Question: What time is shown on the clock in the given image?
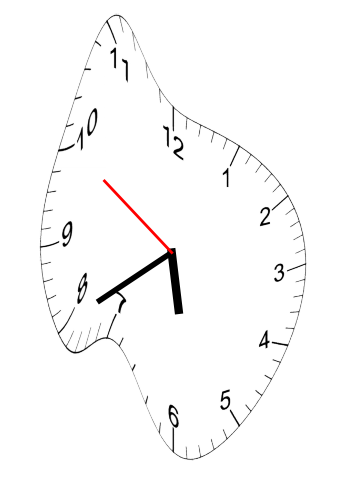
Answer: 05:39:50